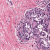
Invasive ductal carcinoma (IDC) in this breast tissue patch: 0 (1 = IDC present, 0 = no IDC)